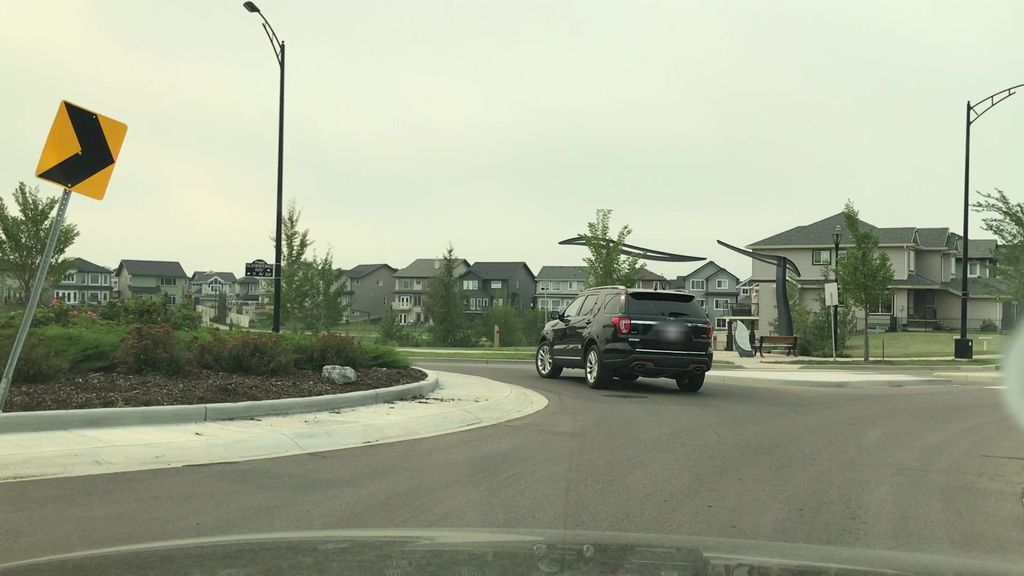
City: edmonton